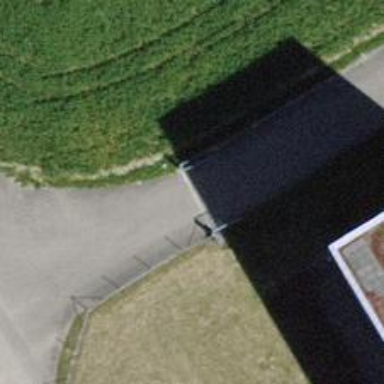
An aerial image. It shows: Swing gate barrier.